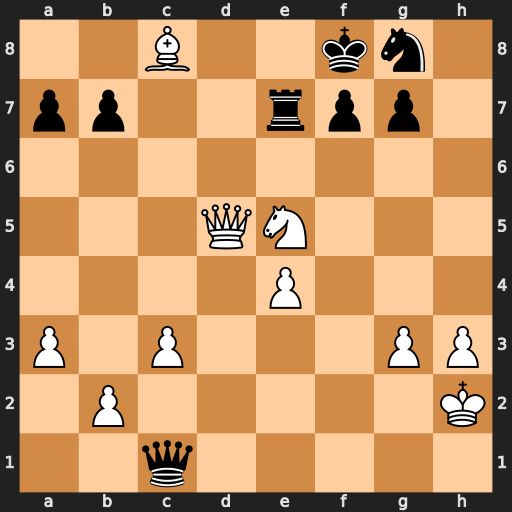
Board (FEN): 2B2kn1/pp2rpp1/8/3QN3/4P3/P1P3PP/1P5K/2q5
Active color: w
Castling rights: -
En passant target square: -
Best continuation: Qd8+ Re8 Nd7#